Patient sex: F
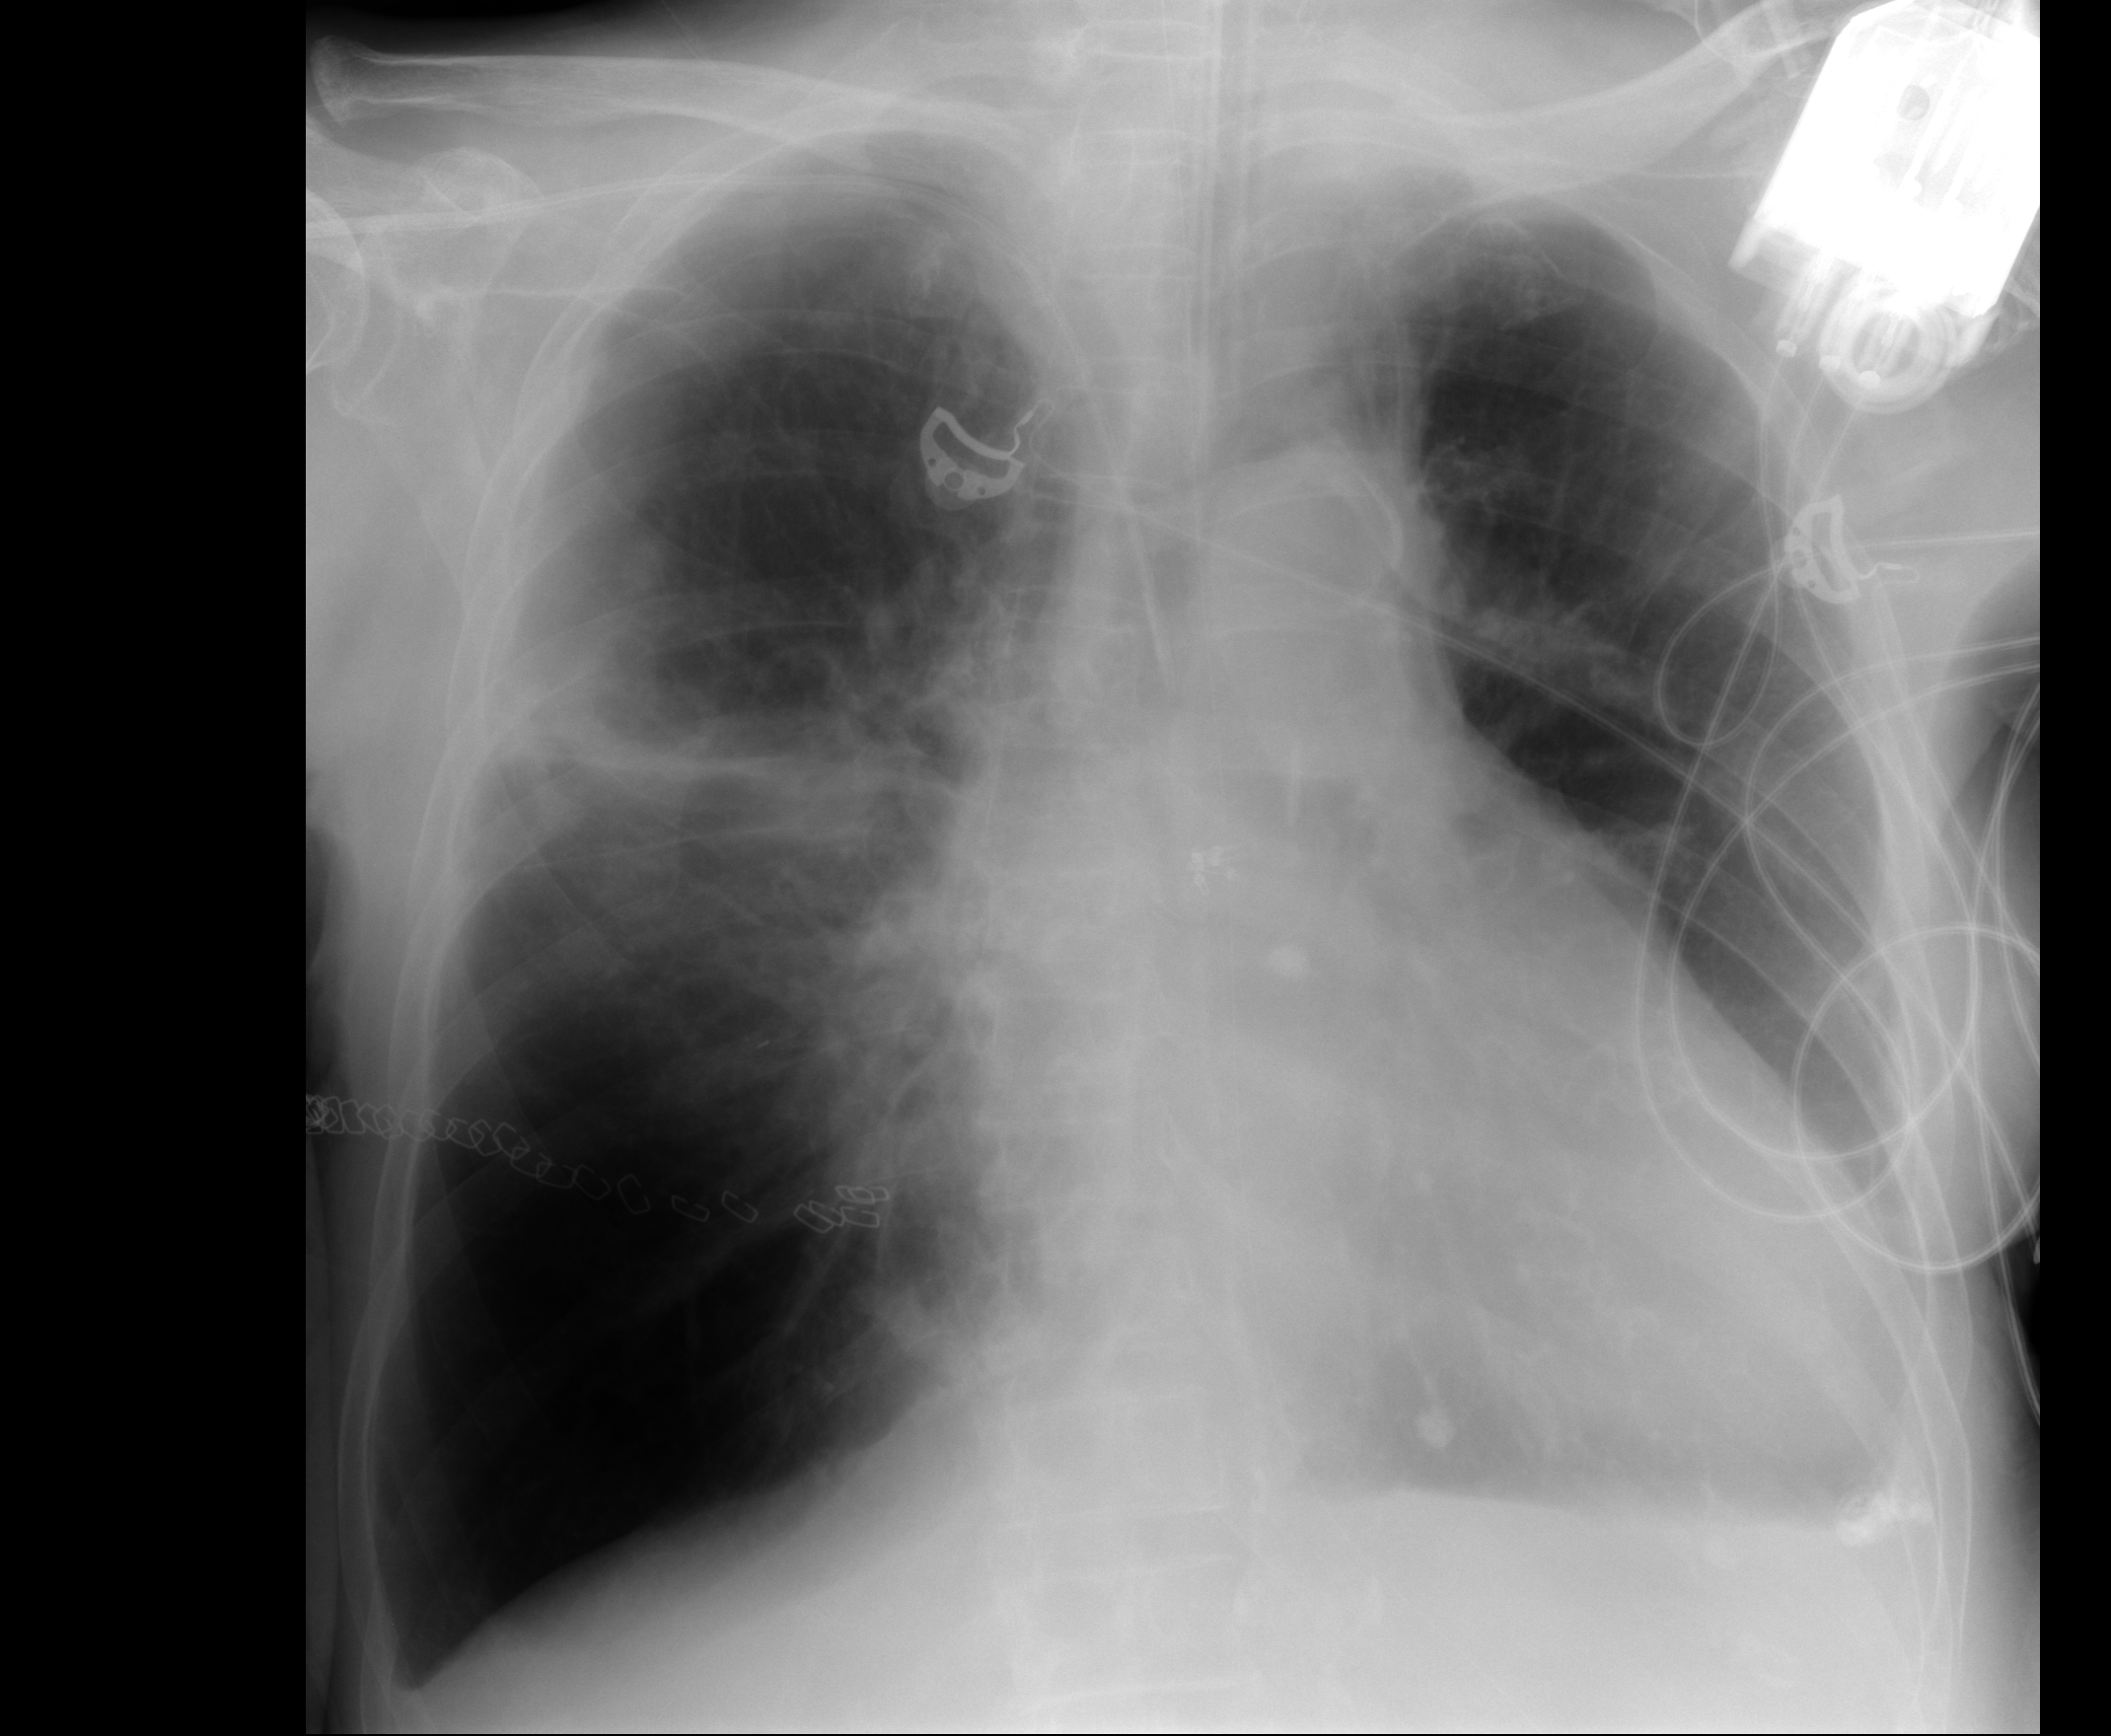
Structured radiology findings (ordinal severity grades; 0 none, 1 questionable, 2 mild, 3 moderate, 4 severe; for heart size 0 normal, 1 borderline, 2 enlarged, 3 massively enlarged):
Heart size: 2
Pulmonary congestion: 2
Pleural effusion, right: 0
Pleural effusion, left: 1
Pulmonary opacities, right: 2
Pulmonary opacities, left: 0
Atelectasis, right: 2
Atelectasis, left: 2